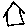
Label: house